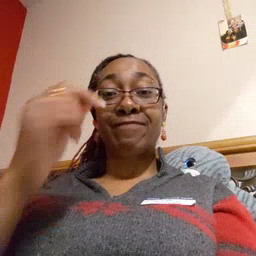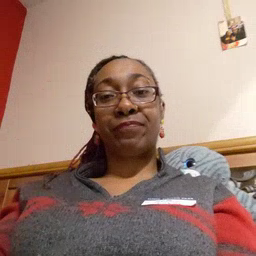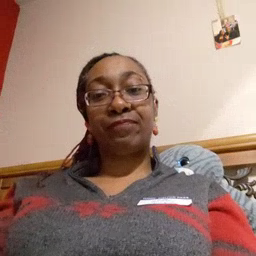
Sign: face